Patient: sex M, age 28
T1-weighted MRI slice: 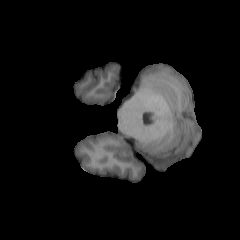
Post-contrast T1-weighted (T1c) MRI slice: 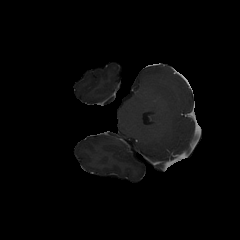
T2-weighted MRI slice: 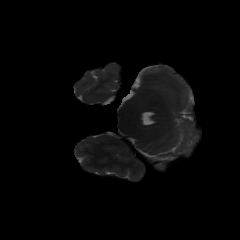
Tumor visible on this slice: no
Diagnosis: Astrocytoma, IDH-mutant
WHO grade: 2